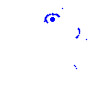
Particle: kaon